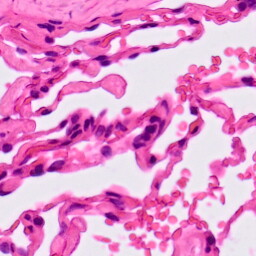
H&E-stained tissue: Lung